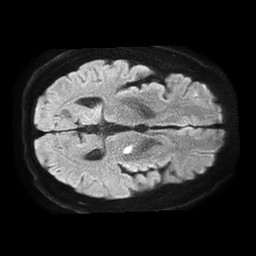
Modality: TRACE
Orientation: axial
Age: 64
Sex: male
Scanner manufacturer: philips
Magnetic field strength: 1.5 T
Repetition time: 4.6 s
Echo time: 0.08528 s